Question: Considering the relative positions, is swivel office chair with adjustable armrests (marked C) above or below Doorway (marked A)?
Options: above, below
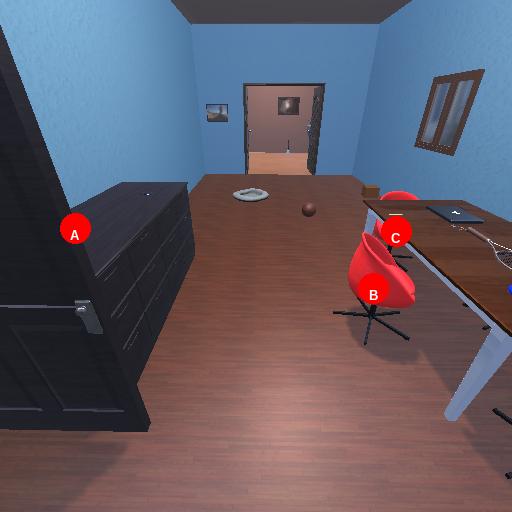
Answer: above